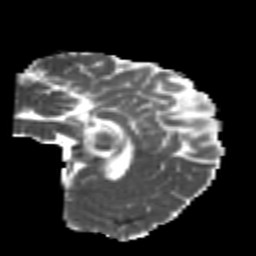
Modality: MD
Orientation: sagittal
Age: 22
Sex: female
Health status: healthy
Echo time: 0.074 s